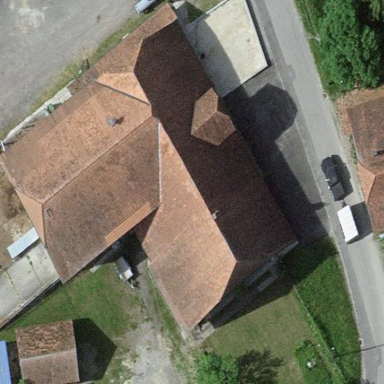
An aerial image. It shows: Farm building.